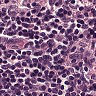
Metastatic tissue present: no